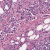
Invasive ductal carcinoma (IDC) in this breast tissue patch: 1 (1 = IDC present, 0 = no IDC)